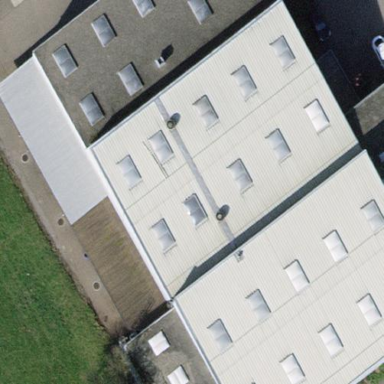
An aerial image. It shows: Industrial building.